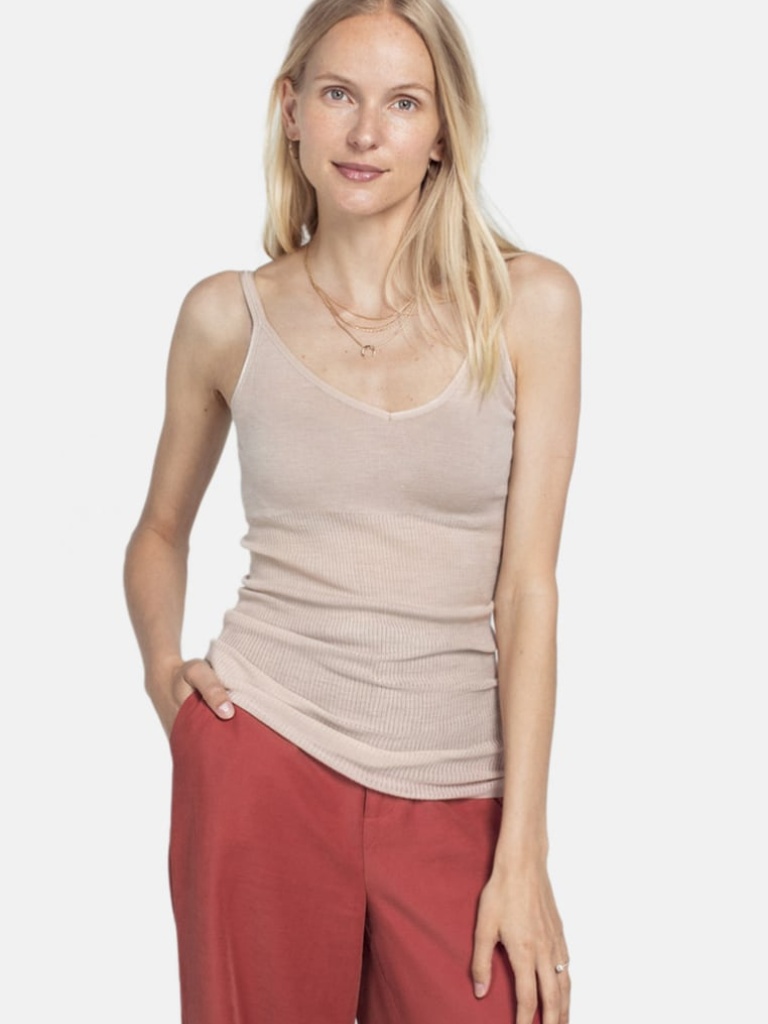
ribbed tight sleeveless hip length Untucked scoop tank